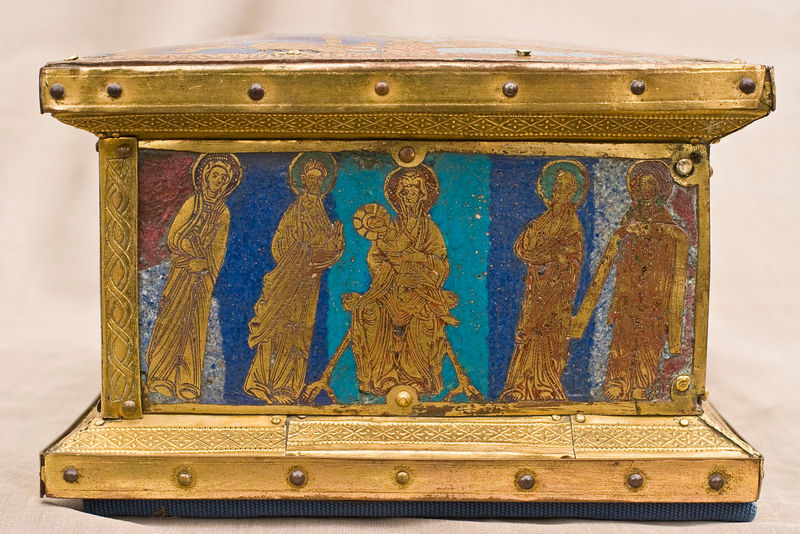
Titel: Andreaskästchen
Institution: Siegburg, St. Servatius, Schatzkammer
Schlagwörter: blau, grün, rot, alt, kirche, gold, hellblau, könig, dunkelblau, verzierung, nieten, truhe, kiste, schachtel, jesus, christlich, mittelalter, heilige, heilig, maria, kästchen, wertvoll